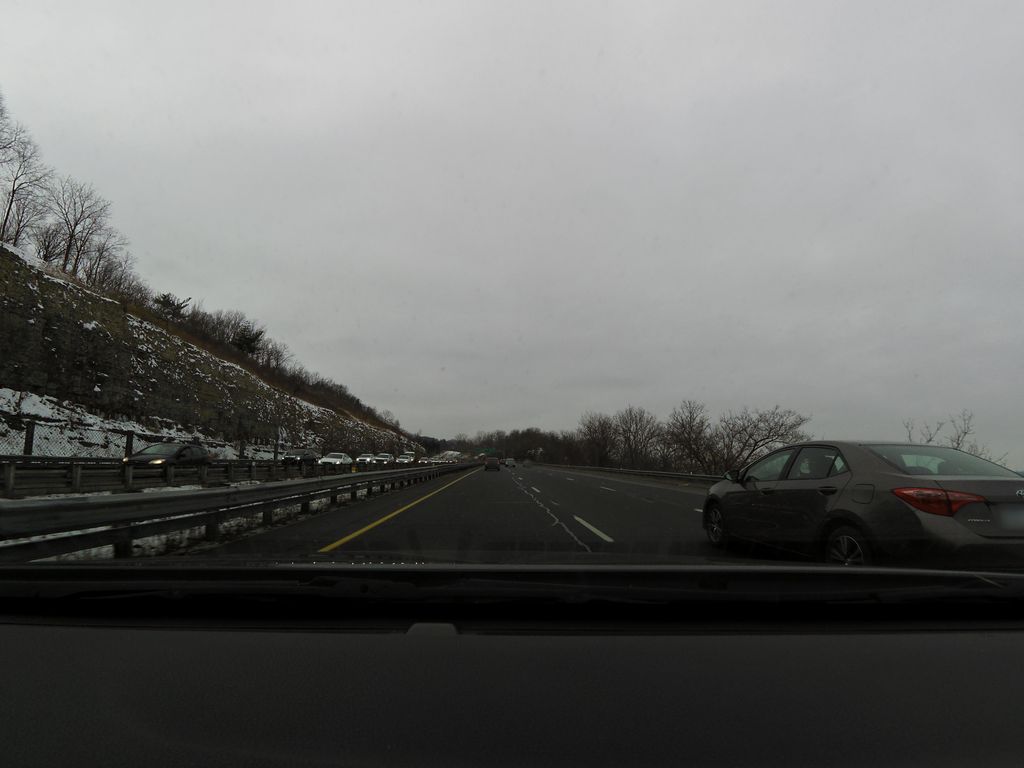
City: hamilton